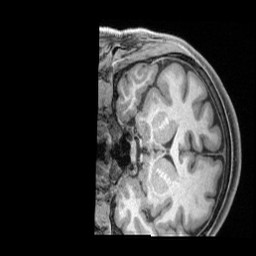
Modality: T1w
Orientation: coronal
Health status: healthy
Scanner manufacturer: siemens
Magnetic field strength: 3 T
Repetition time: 2.4 s
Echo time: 0.00201 s